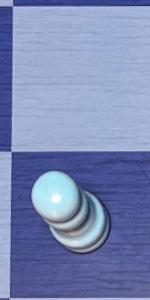
Label: Pawn_White